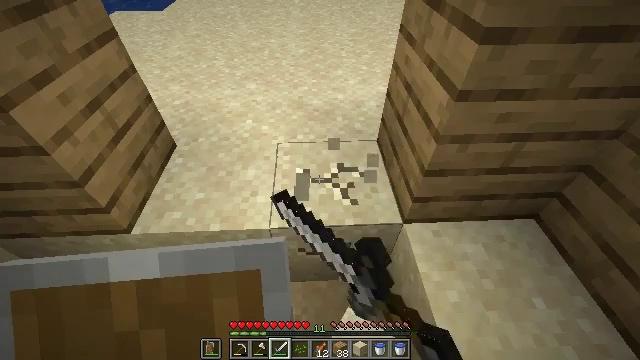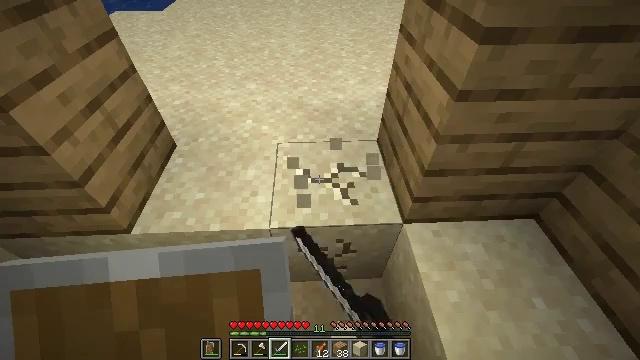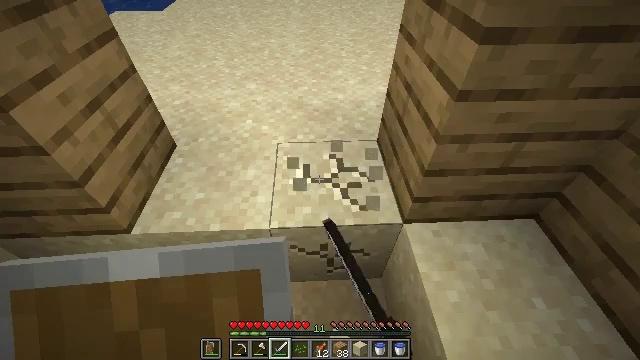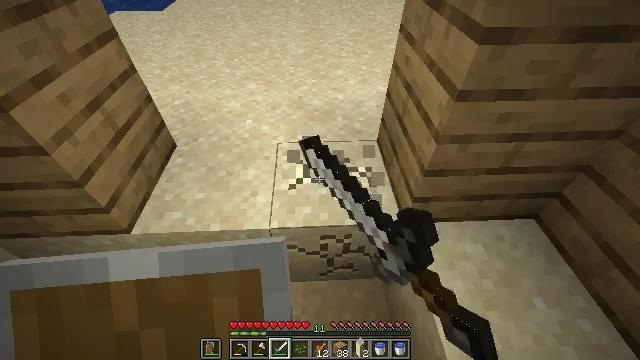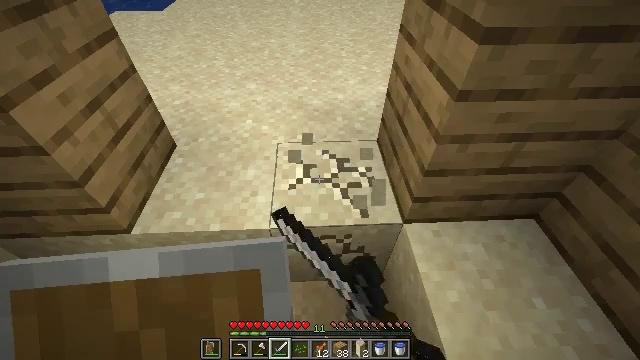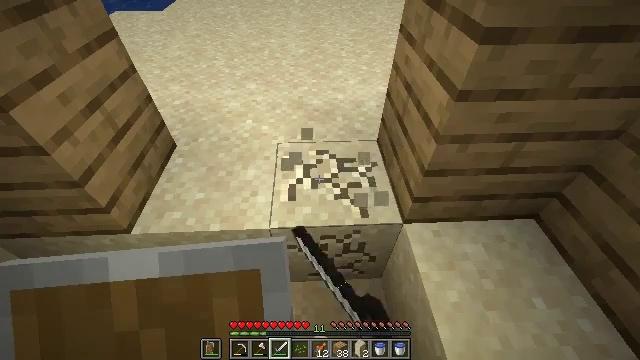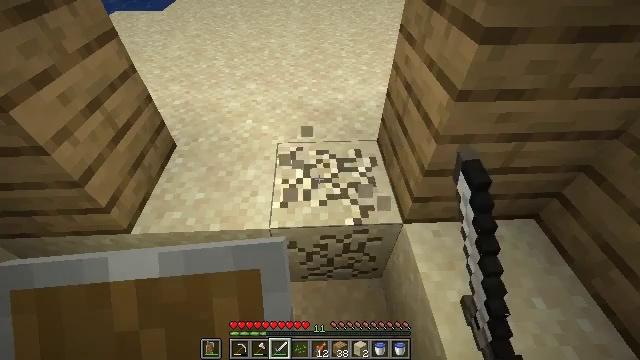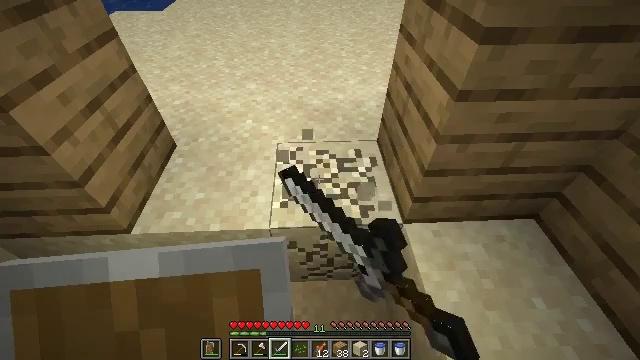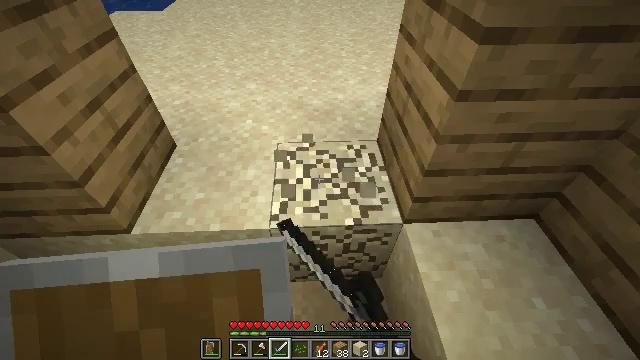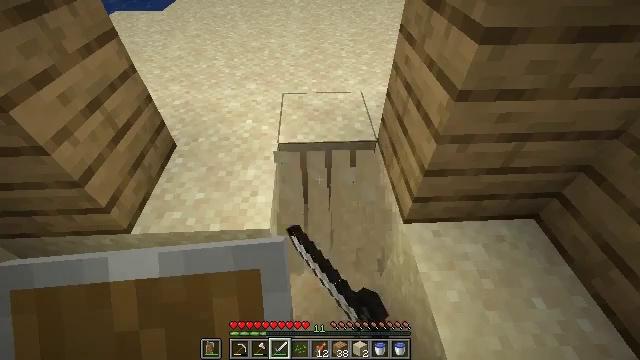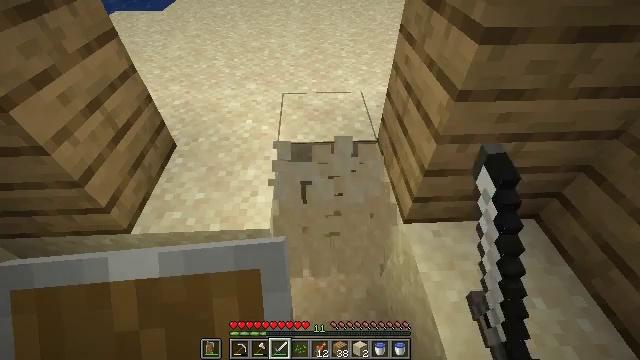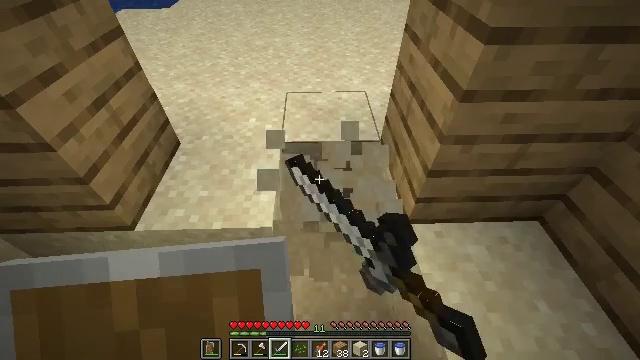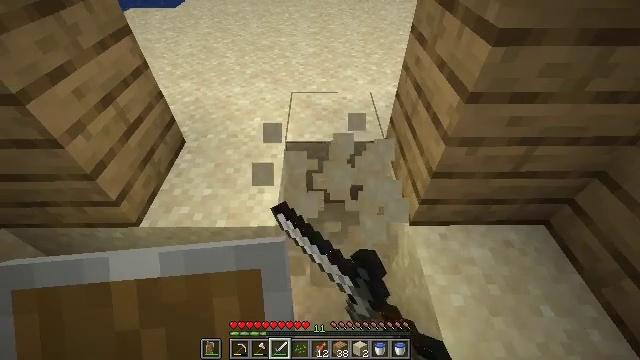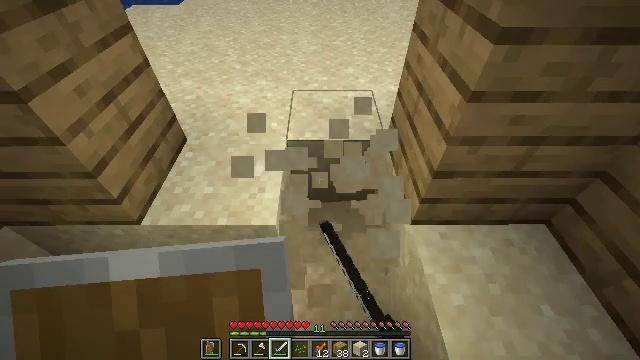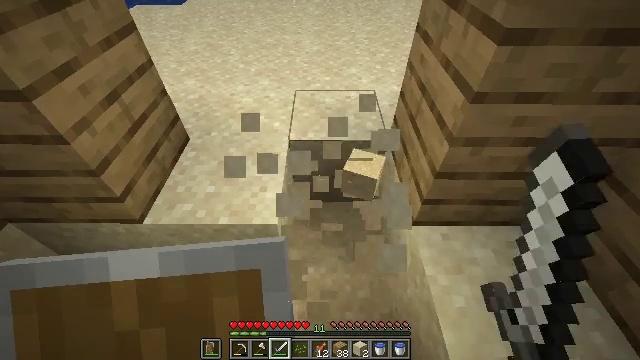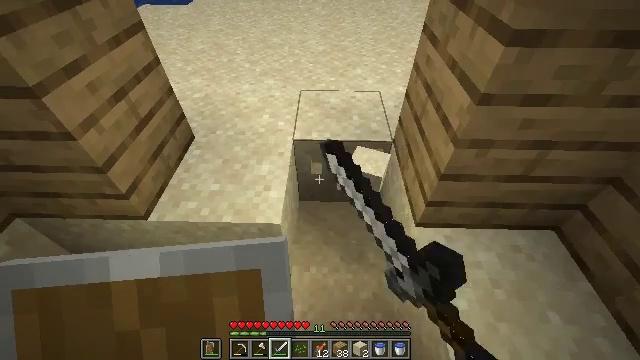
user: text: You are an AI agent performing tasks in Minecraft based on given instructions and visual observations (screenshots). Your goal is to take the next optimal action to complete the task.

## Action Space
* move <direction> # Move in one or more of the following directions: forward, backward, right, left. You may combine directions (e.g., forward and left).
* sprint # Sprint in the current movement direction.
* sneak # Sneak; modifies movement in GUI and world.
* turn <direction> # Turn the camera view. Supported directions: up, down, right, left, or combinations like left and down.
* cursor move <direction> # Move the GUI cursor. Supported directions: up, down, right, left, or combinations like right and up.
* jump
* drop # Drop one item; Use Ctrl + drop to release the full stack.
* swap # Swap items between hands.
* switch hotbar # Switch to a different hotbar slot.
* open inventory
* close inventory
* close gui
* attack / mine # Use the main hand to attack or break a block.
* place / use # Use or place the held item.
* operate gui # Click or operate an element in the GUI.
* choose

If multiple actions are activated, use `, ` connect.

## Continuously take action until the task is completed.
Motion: motion action
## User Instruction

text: Break the sand block.
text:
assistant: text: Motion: attack / mine
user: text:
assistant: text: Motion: attack / mine
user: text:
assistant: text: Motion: attack / mine
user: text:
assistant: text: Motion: attack / mine
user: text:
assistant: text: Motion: attack / mine
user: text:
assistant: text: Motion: attack / mine
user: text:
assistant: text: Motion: attack / mine
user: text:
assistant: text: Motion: attack / mine
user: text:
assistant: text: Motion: attack / mine
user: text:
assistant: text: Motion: attack / mine
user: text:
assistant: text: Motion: attack / mine
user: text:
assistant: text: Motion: turn left, attack / mine
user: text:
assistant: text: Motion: attack / mine
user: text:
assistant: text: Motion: attack / mine
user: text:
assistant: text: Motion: turn left, attack / mine
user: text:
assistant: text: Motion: turn left, attack / mine
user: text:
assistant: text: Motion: turn left, attack / mine
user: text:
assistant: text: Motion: turn left, attack / mine
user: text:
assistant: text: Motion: turn left, attack / mine
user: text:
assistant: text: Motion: turn left, attack / mine
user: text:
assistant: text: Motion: turn left and up, attack / mine
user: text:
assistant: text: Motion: turn left and up, attack / mine
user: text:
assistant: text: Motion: attack / mine
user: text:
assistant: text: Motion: attack / mine
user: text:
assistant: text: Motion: attack / mine
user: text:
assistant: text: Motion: attack / mine
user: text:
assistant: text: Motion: attack / mine
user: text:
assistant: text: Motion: attack / mine
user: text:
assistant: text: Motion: attack / mine
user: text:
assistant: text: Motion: attack / mine